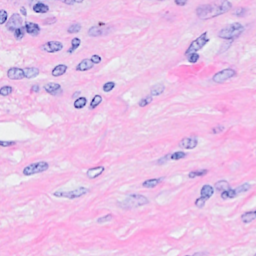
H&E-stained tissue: Breast